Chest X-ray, PA view. Patient: 44 years old, sex M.
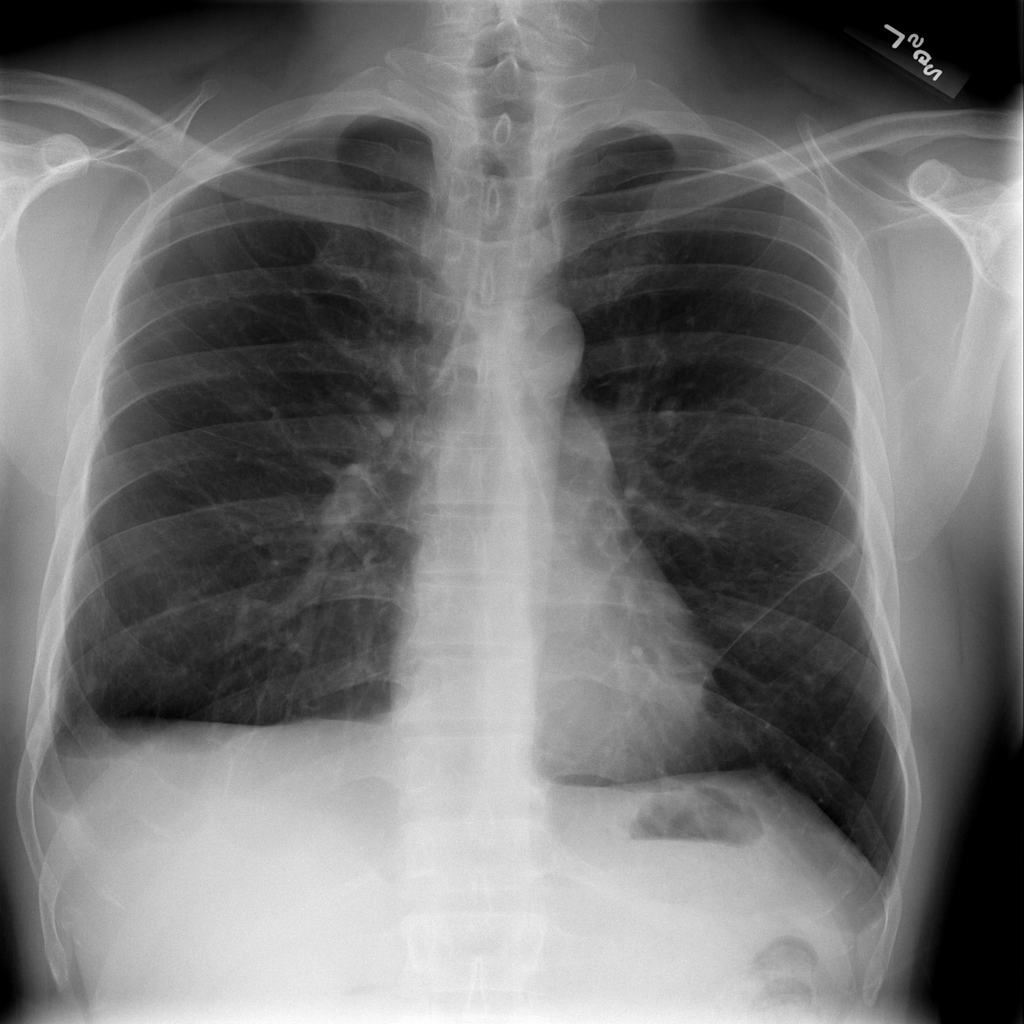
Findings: No Finding